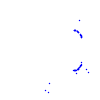
Particle: proton